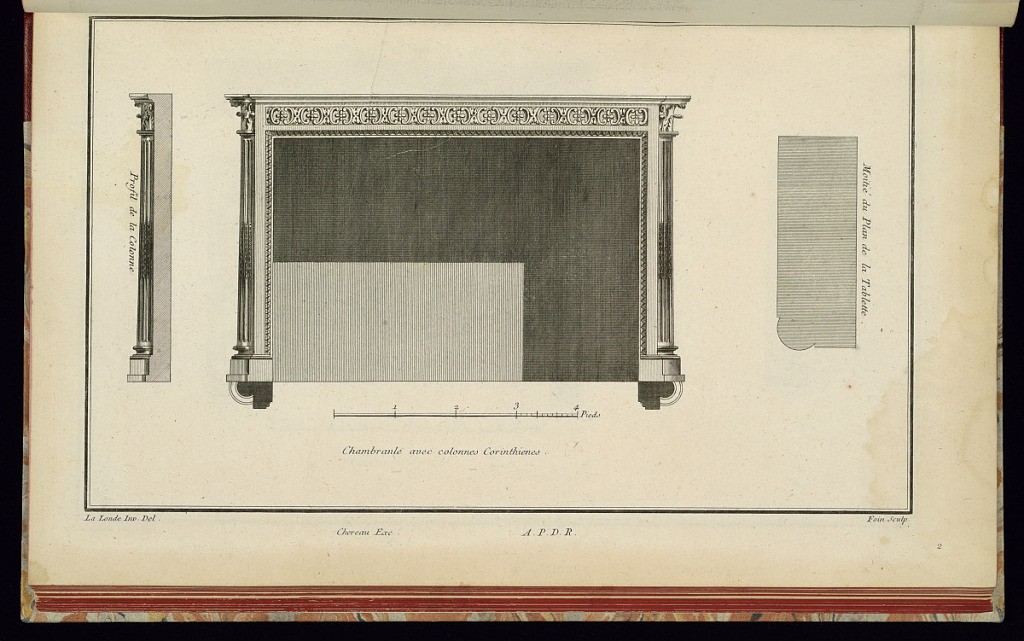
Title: Chambranle avec colonnes Corinthiens
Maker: Richard de Lalonde, French, active 1780–96
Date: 1775-1788
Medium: Etching on off-white laid paper
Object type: Print
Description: Elevation of a doorframe design that has Corinthian columns on either side, and a top shelf with a frieze with a repeating design of c-scrolls and stylized flowers. Below the elevation is a scale bar of four French feet ("4 Pieds"). The profile of the column is provided on the left side of the plate, and a cross section of half of the shelf is on the right. The plate is signed and numbered, although the lettering of the plate is not evident in the creasing of the album.